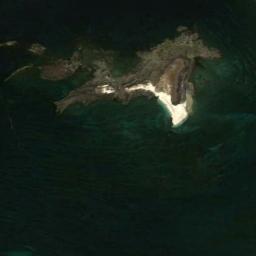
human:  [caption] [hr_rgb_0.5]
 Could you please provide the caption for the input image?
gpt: Some islands of different sizes have a beach and the waters around the islands is deep blue .

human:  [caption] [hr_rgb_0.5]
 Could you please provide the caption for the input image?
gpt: The islands are at the bottom of the picture .

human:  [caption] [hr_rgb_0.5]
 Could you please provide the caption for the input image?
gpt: The land on the island is uneven .

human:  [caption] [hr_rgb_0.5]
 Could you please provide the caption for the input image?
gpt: The irregularly shaped island is surrounded by blue sea water, The island is green and yellow-brown, And there is a white sandy beach on the periphery .

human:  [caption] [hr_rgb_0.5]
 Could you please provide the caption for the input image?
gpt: There are brown bare land and some white sand on the island .